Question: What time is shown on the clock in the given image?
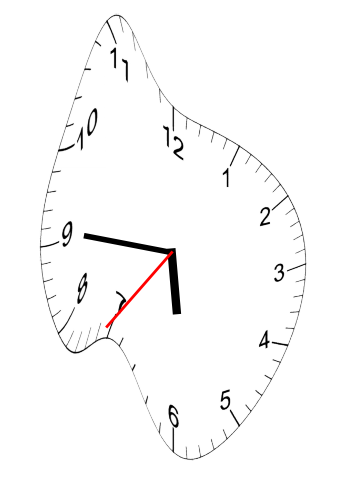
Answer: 05:45:36